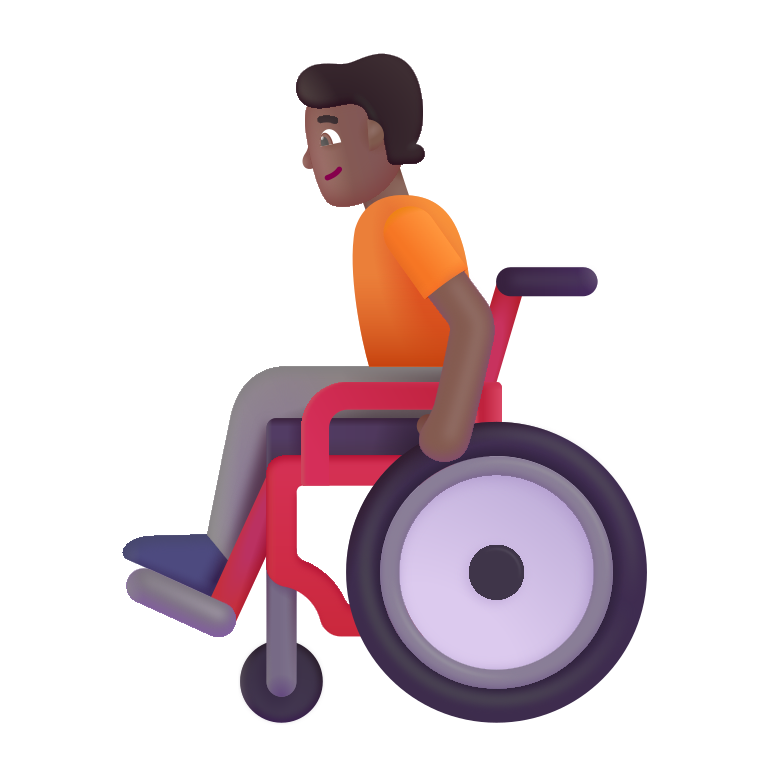
person in manual wheelchair color  dark